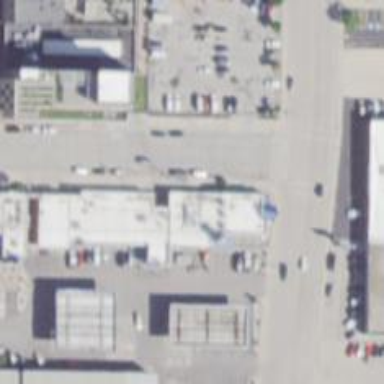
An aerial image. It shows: Convenience shop.